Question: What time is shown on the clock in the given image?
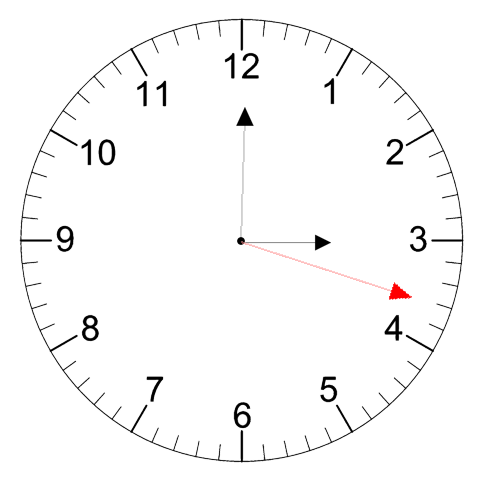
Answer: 03:00:18